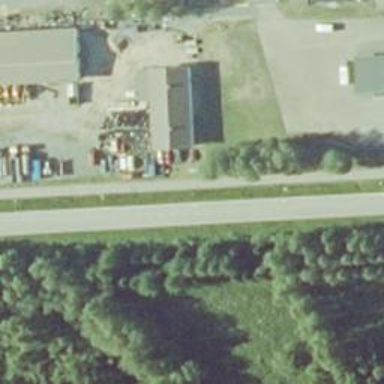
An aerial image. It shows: Car rental service.